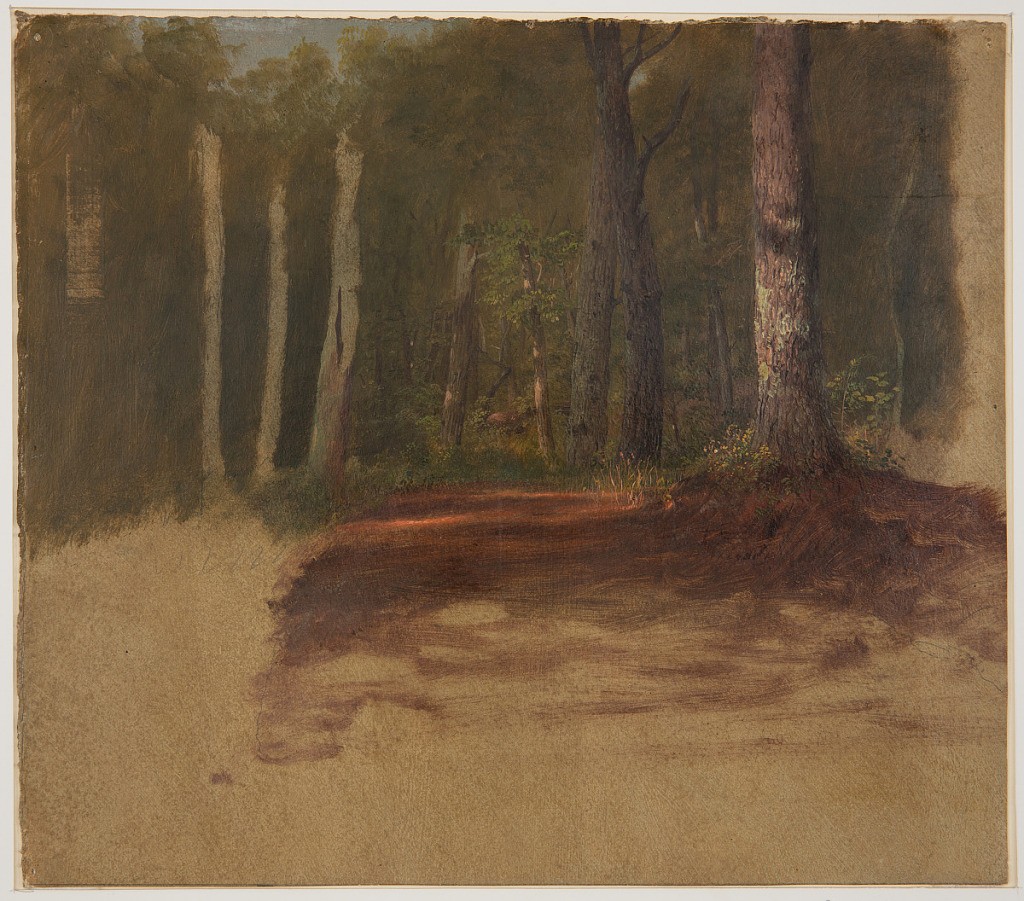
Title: A Road into the Woods
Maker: Frederic Edwin Church, American, 1826–1900
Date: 1860–1885
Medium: Oil and graphite on paperboard
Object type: Drawing
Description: Landscape sketch showing a partially completed view of a dirt road leading into a dense deciduous forest, possibly on the property of the artist's estate in Hudson, New York, known as Olana. The portion of the road in the foreground is only minimally rendered with broad strokes of reddish brown paint. Dapples of sunlight illuminate the road in the middle distance at center, and also fall upon a detailed tree with moss and lichen on its trunk, at right. The tall, thick trunks of several other trees visibly recede into the distance under a thick, green canopy, while three trees at left are not rendered and left only as negative space. Graphite sketching is visible at lower left and lower center.